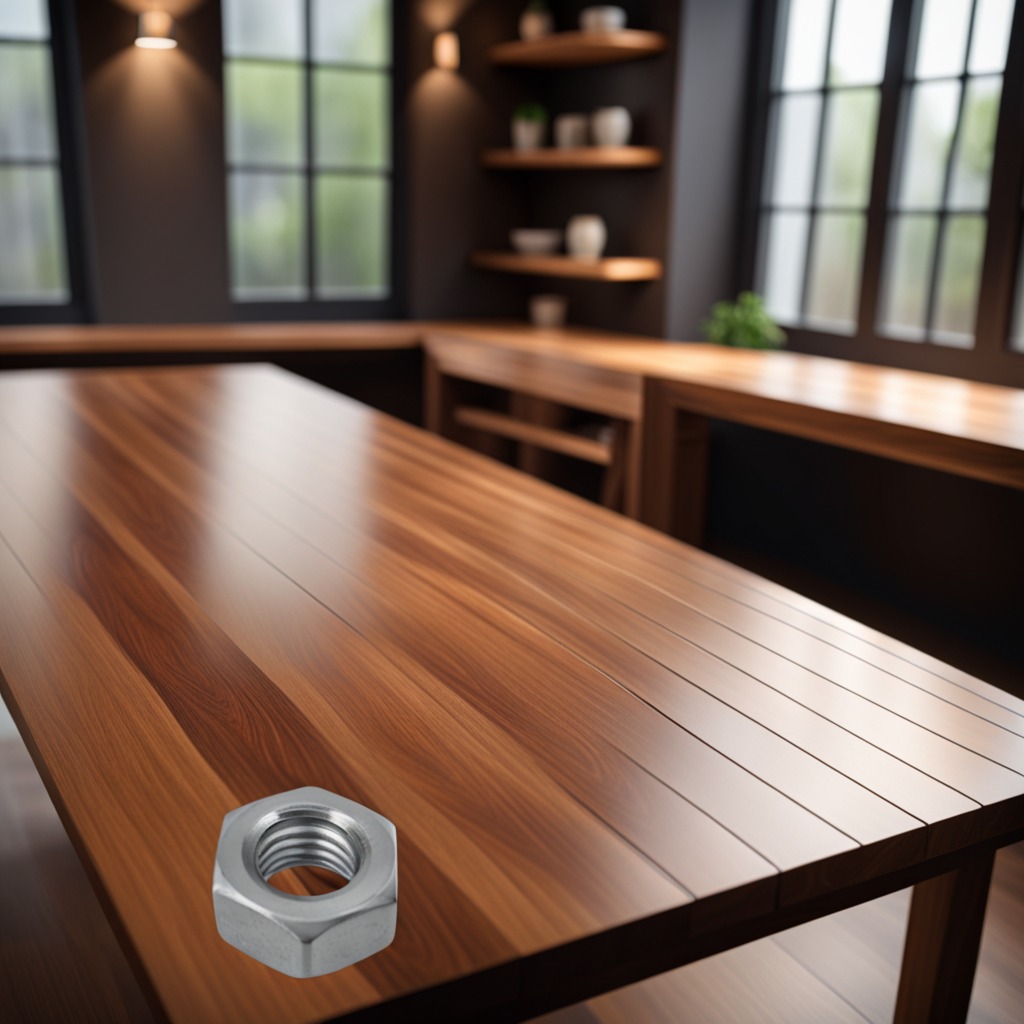
A metal nut lies on the wooden table in a carpentry studio with rich wood textures and side lighting.